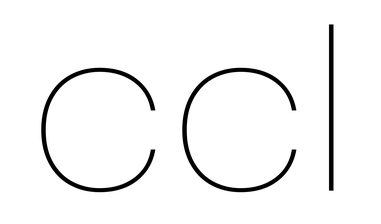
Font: Poppins-Thin